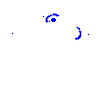
Particle: electron